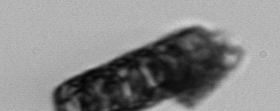
Label: Paralia_sulcata